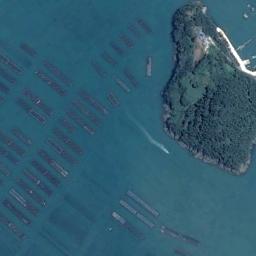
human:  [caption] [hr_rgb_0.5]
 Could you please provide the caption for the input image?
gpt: The island in the middle is bigger .

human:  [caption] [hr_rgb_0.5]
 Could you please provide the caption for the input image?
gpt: The irregularly shaped green island is surrounded by pale blue water, The island has lush green plants, And there are many cages on the sea next to it .

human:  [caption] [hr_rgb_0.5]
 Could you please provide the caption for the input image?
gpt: Many trees are on the island .

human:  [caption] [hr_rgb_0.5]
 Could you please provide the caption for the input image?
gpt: The island with dense vegetation is surrounded by light blue waters .

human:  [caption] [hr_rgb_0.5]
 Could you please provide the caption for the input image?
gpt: There are many ships arranged neatly beside the green island .